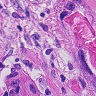
Metastatic tissue present: yes